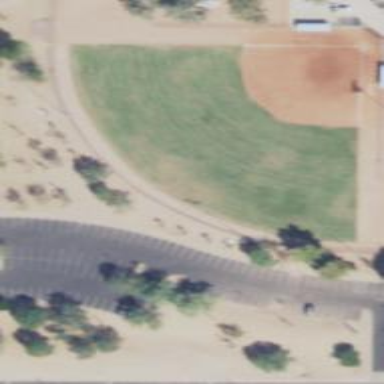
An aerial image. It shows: Softball pitch used for baseball games.